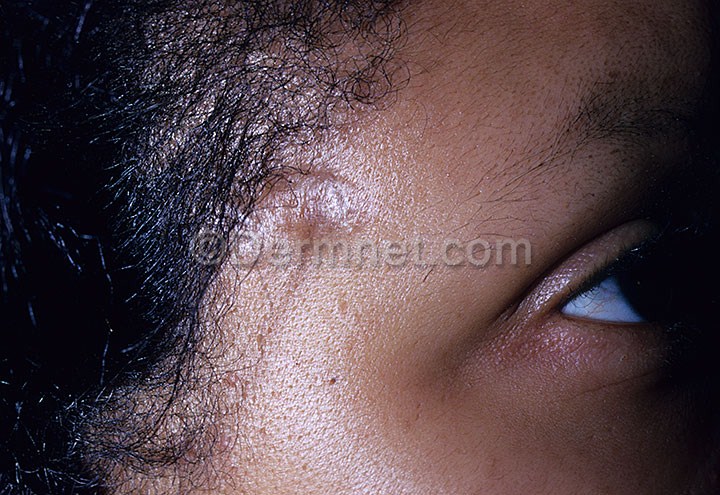
Disease: Lupus and other Connective Tissue diseases